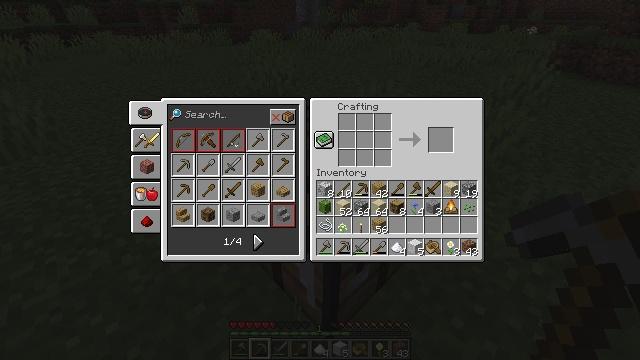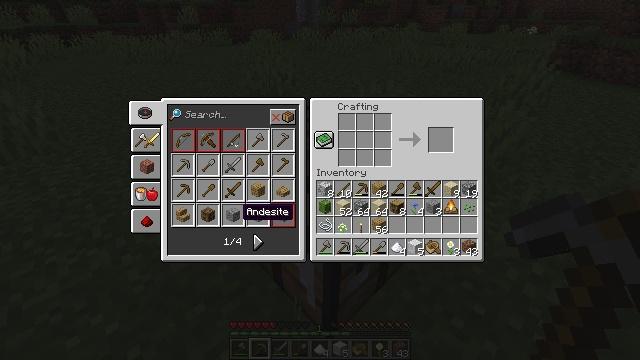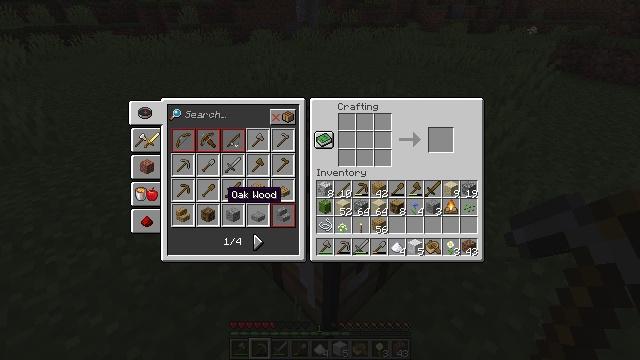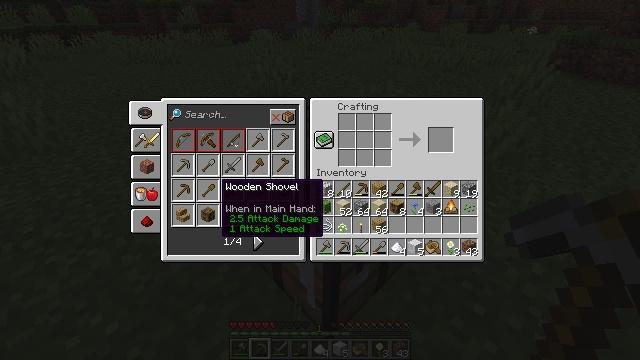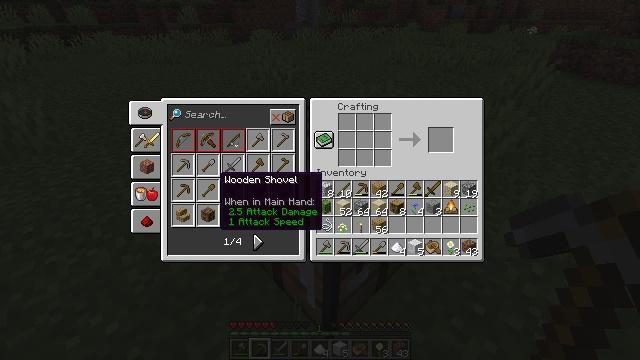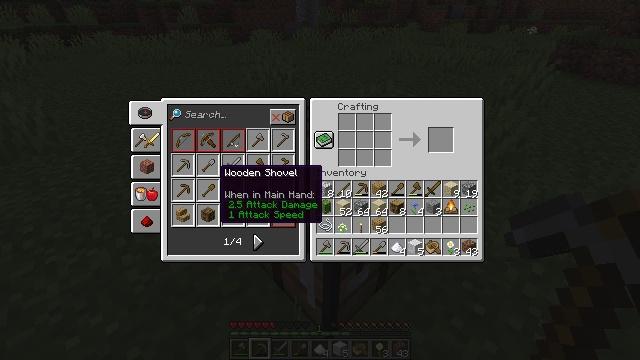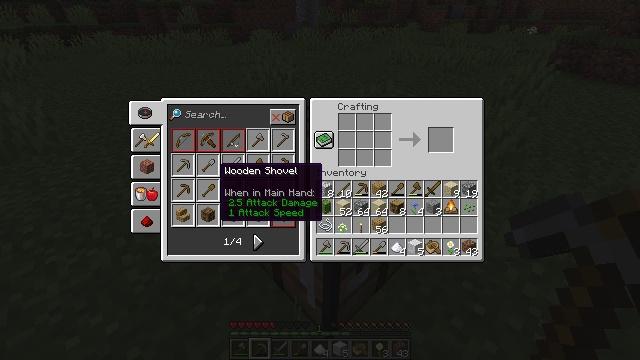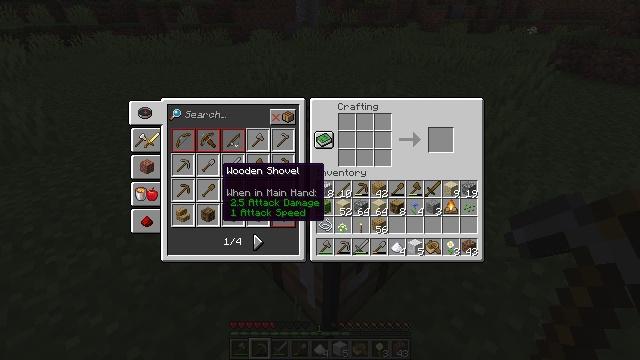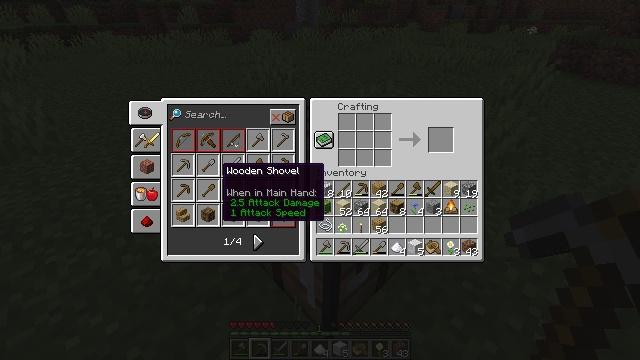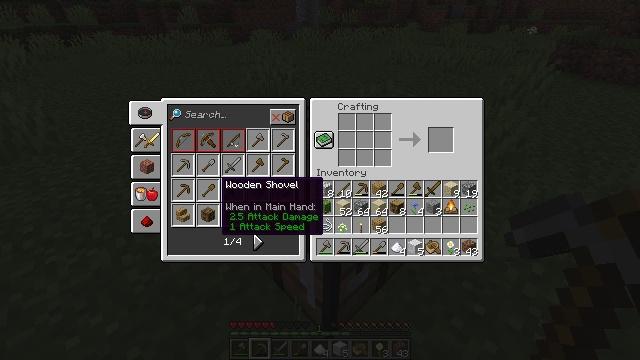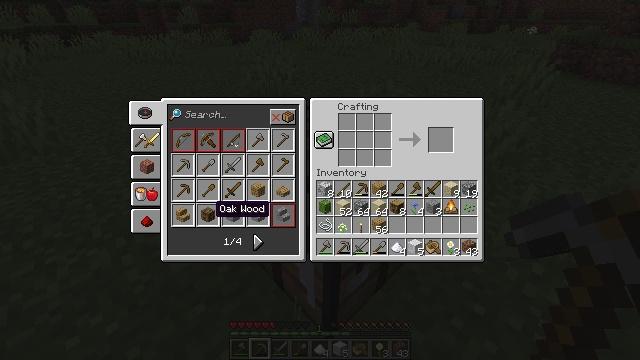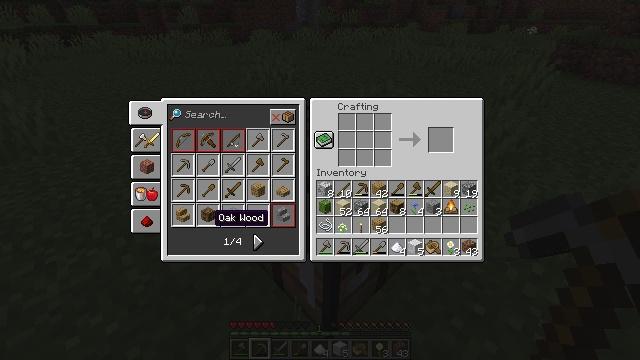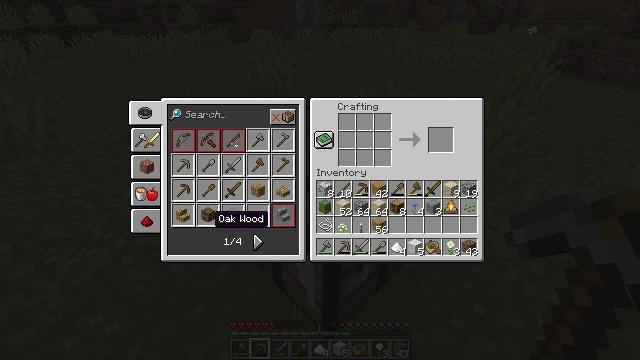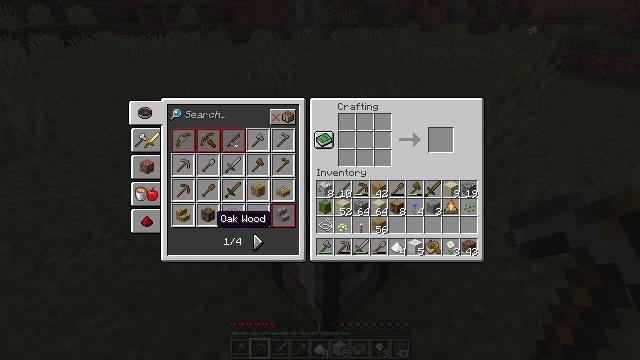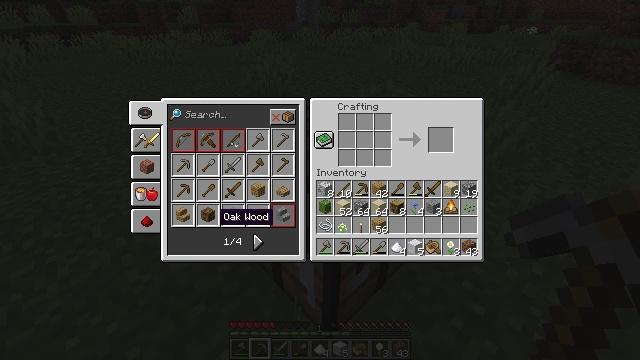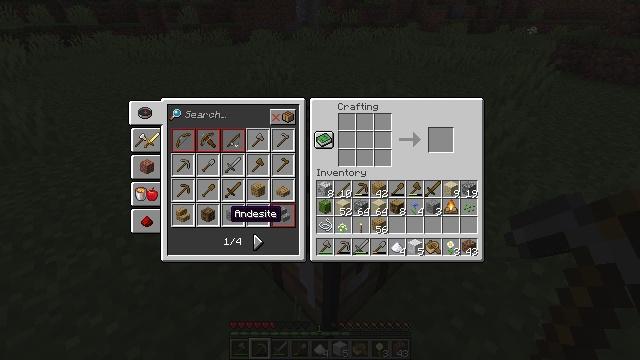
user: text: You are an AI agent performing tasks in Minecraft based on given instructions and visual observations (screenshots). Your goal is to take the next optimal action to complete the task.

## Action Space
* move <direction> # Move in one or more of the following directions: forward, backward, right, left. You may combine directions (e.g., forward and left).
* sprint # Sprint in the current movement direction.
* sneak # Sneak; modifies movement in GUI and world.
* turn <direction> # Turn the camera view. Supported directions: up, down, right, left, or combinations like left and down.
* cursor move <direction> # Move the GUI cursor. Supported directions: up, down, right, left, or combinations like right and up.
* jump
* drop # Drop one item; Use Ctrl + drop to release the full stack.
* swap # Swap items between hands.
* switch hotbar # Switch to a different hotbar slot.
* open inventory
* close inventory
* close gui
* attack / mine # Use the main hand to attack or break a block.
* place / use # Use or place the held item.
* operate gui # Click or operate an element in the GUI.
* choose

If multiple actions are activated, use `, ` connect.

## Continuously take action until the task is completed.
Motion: motion action
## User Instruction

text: Remove the tall grass to clear the area.
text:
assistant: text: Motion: cursor move left and up
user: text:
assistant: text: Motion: cursor move left and up
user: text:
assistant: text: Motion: cursor move up
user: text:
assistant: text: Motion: cursor move up
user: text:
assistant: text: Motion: cursor move up
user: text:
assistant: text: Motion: no_op
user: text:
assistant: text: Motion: no_op
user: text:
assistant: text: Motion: no_op
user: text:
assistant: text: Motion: cursor move down
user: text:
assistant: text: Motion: cursor move down
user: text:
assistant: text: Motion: cursor move down
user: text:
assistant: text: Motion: no_op
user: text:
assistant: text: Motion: no_op
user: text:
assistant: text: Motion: no_op
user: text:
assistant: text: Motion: cursor move right
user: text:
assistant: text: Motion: cursor move right
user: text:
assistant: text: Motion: no_op
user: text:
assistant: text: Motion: cursor move down
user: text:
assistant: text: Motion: no_op
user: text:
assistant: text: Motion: no_op
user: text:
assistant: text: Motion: no_op
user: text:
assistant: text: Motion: no_op
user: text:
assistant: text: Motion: no_op
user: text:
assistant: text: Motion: no_op
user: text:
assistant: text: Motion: operate gui
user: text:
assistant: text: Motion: operate gui
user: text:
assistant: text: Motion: no_op
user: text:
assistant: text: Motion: no_op
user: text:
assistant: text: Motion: no_op
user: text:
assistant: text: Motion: no_op